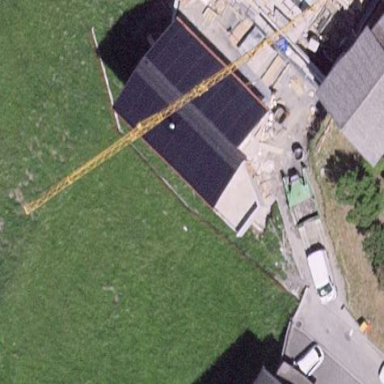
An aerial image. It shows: Garage building.